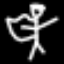
Label: angel